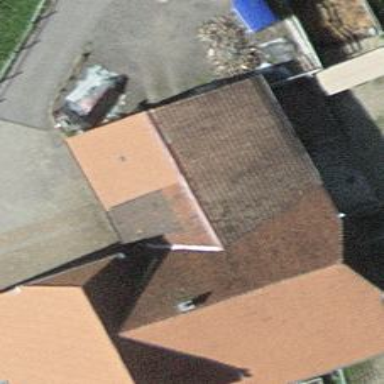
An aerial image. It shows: Farm building.